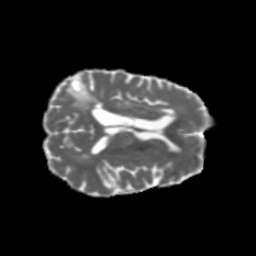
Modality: MD
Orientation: axial
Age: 50
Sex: female
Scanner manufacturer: siemens
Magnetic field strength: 3 T
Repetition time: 5.47 s
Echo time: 0.0854 s